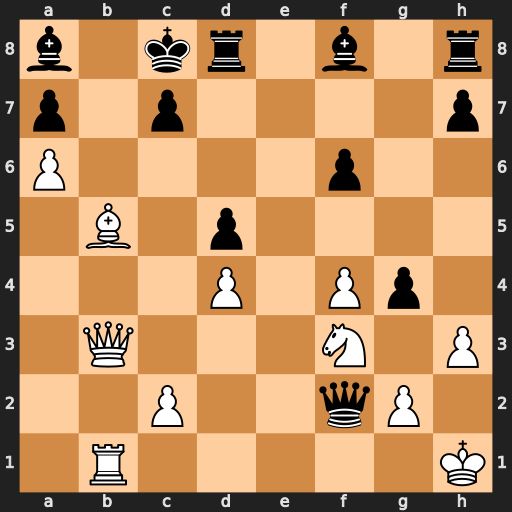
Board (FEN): b1kr1b1r/p1p4p/P4p2/1B1p4/3P1Pp1/1Q3N1P/2P2qP1/1R5K
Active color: w
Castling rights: -
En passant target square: -
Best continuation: Ba4 c6 Qb8+ Kd7 Qxa7+